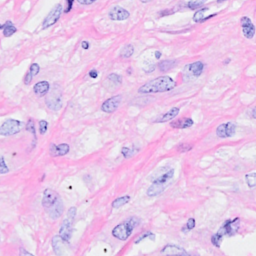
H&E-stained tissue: Breast